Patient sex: M
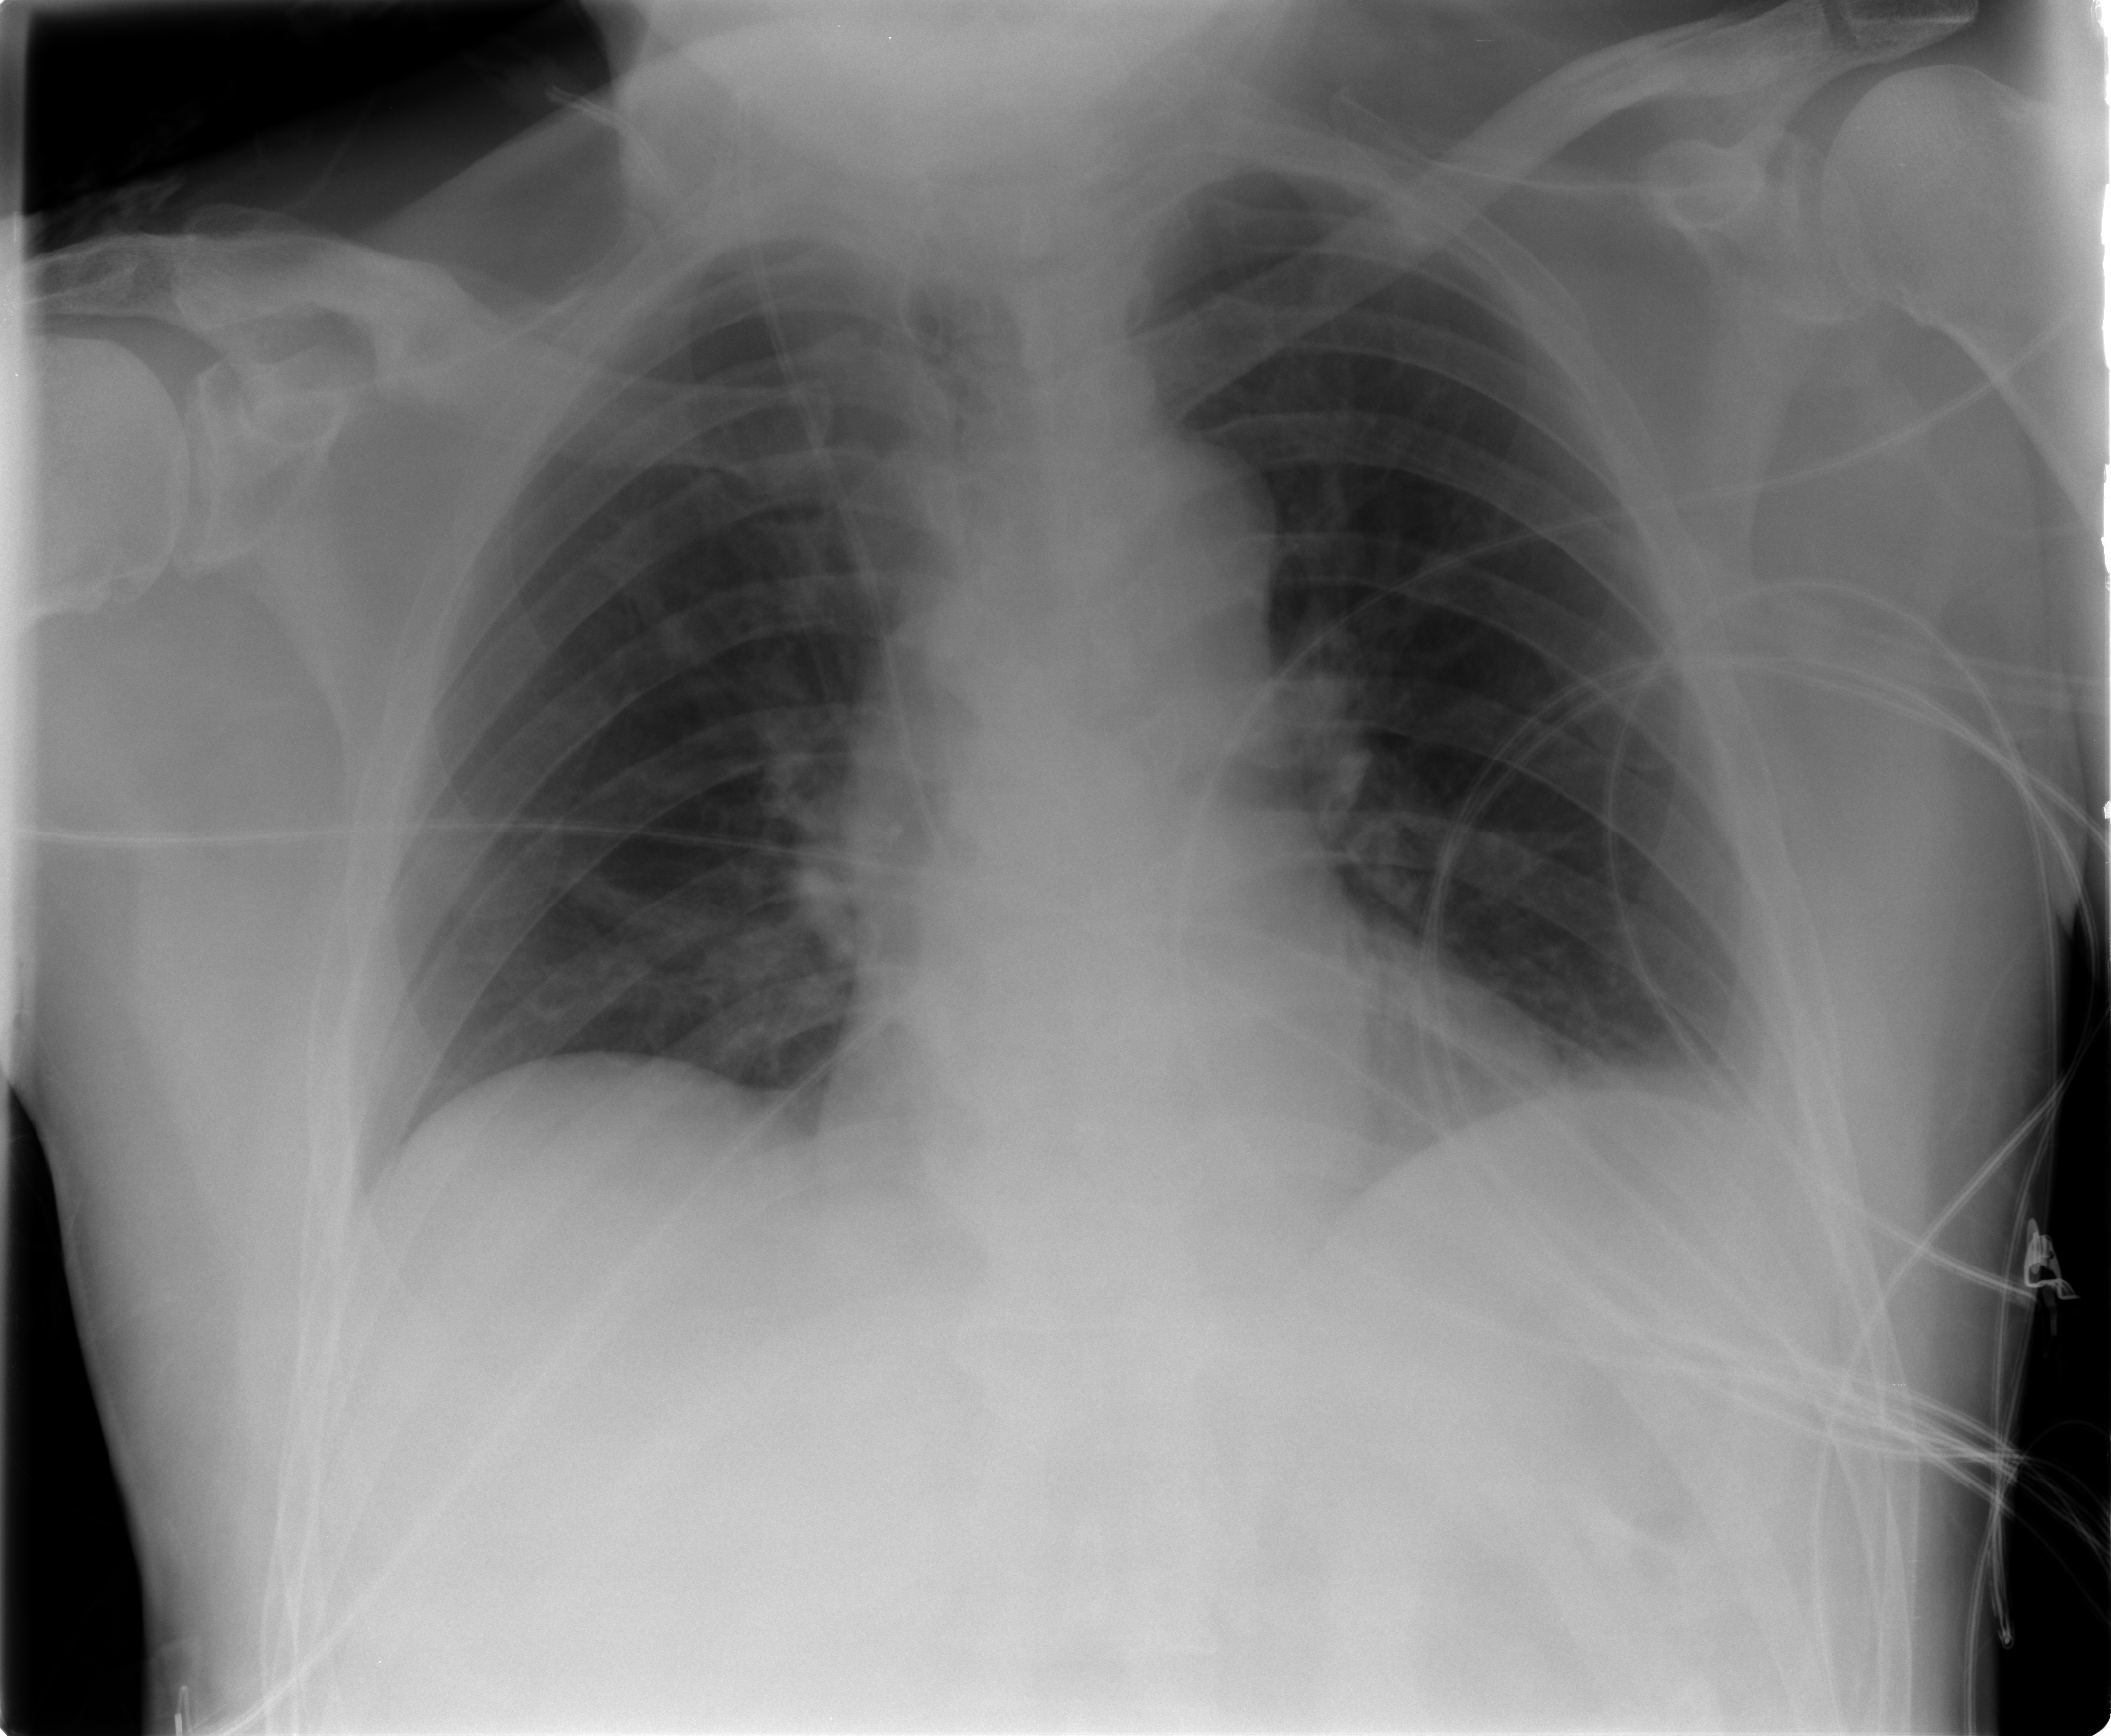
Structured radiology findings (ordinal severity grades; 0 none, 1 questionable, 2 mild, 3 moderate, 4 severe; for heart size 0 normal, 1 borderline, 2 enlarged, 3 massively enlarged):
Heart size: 0
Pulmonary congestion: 0
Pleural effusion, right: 0
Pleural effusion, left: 2
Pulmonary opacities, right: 0
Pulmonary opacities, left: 0
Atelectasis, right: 0
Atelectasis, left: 2